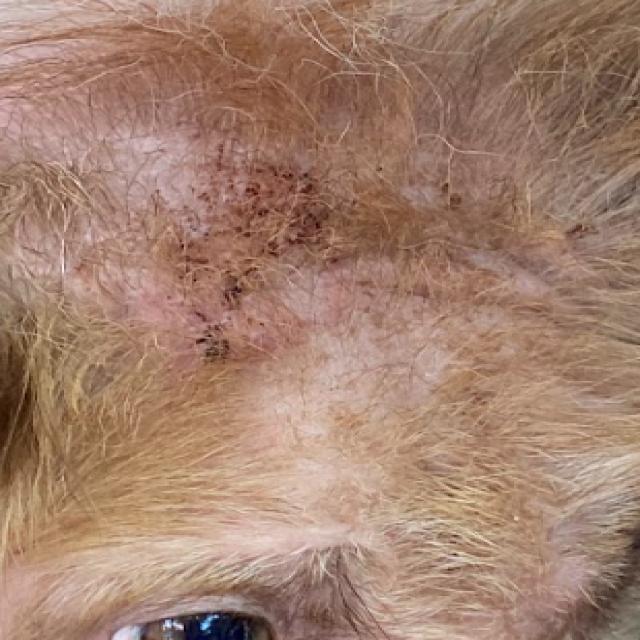
Canine demodicosis (Demodex mange) — caused by Demodex canis mites. Presents with alopecia, follicular papules, pustules, and comedones. Often localized on face and forelimbs.